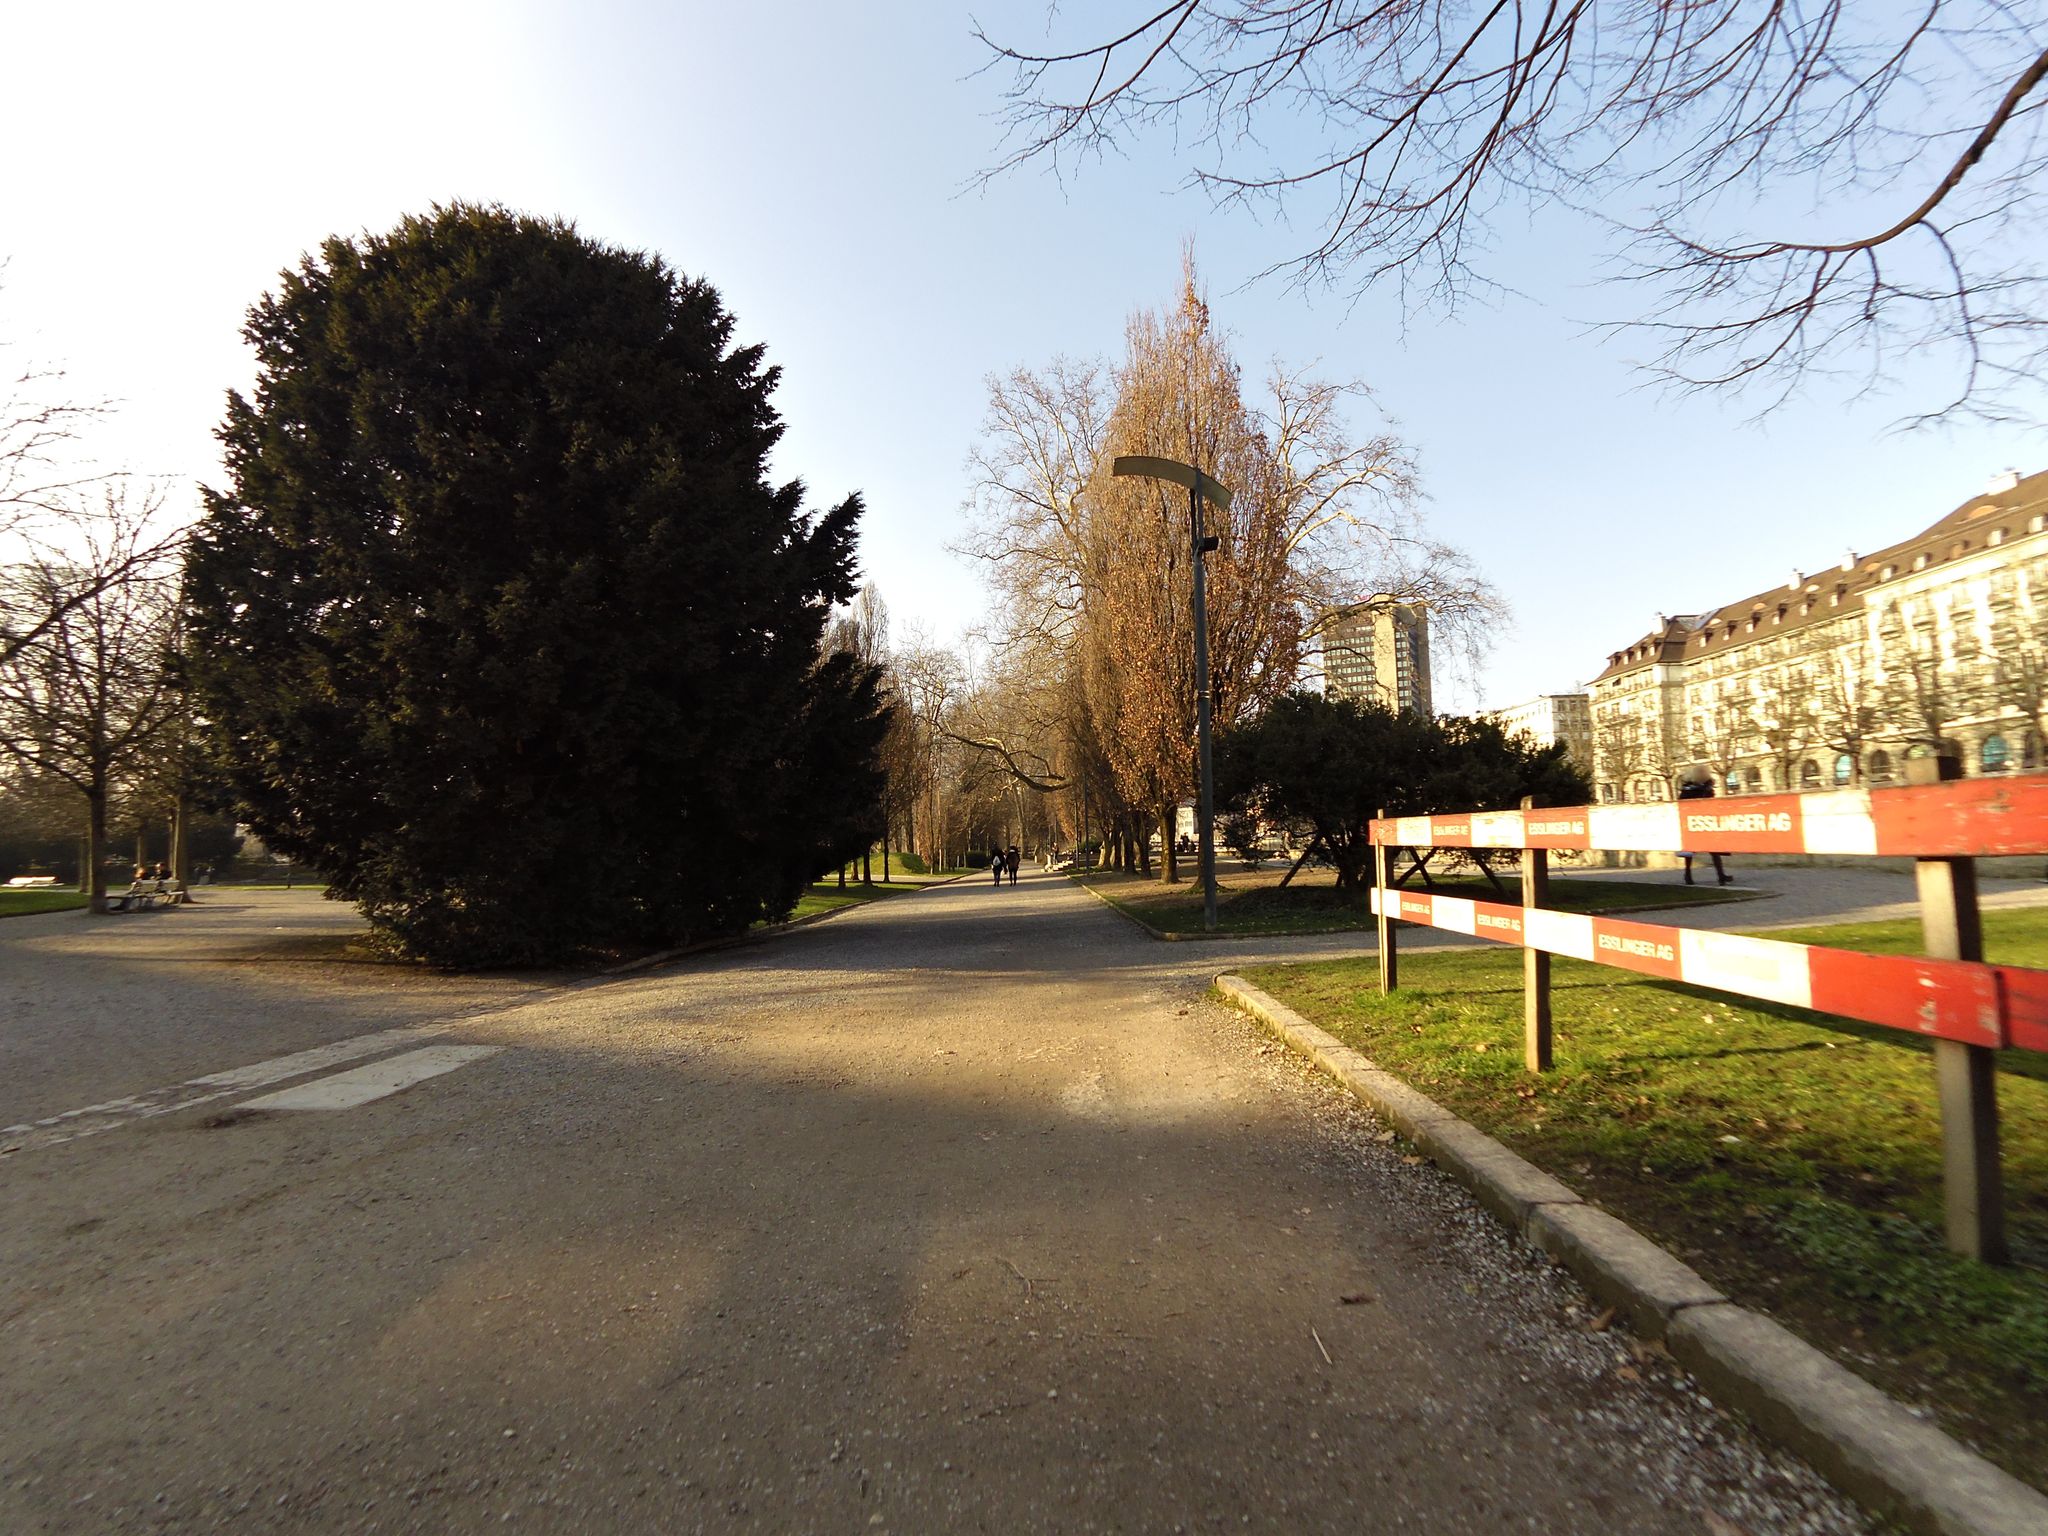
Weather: clear
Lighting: day
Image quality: good
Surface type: walking surface
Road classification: footway, path
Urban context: urban centre
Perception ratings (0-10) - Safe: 8.63, Lively: 5.69, Beautiful: 6.8, Boring: 7.48, Depressing: 4.45, Wealthy: 8.45